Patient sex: M
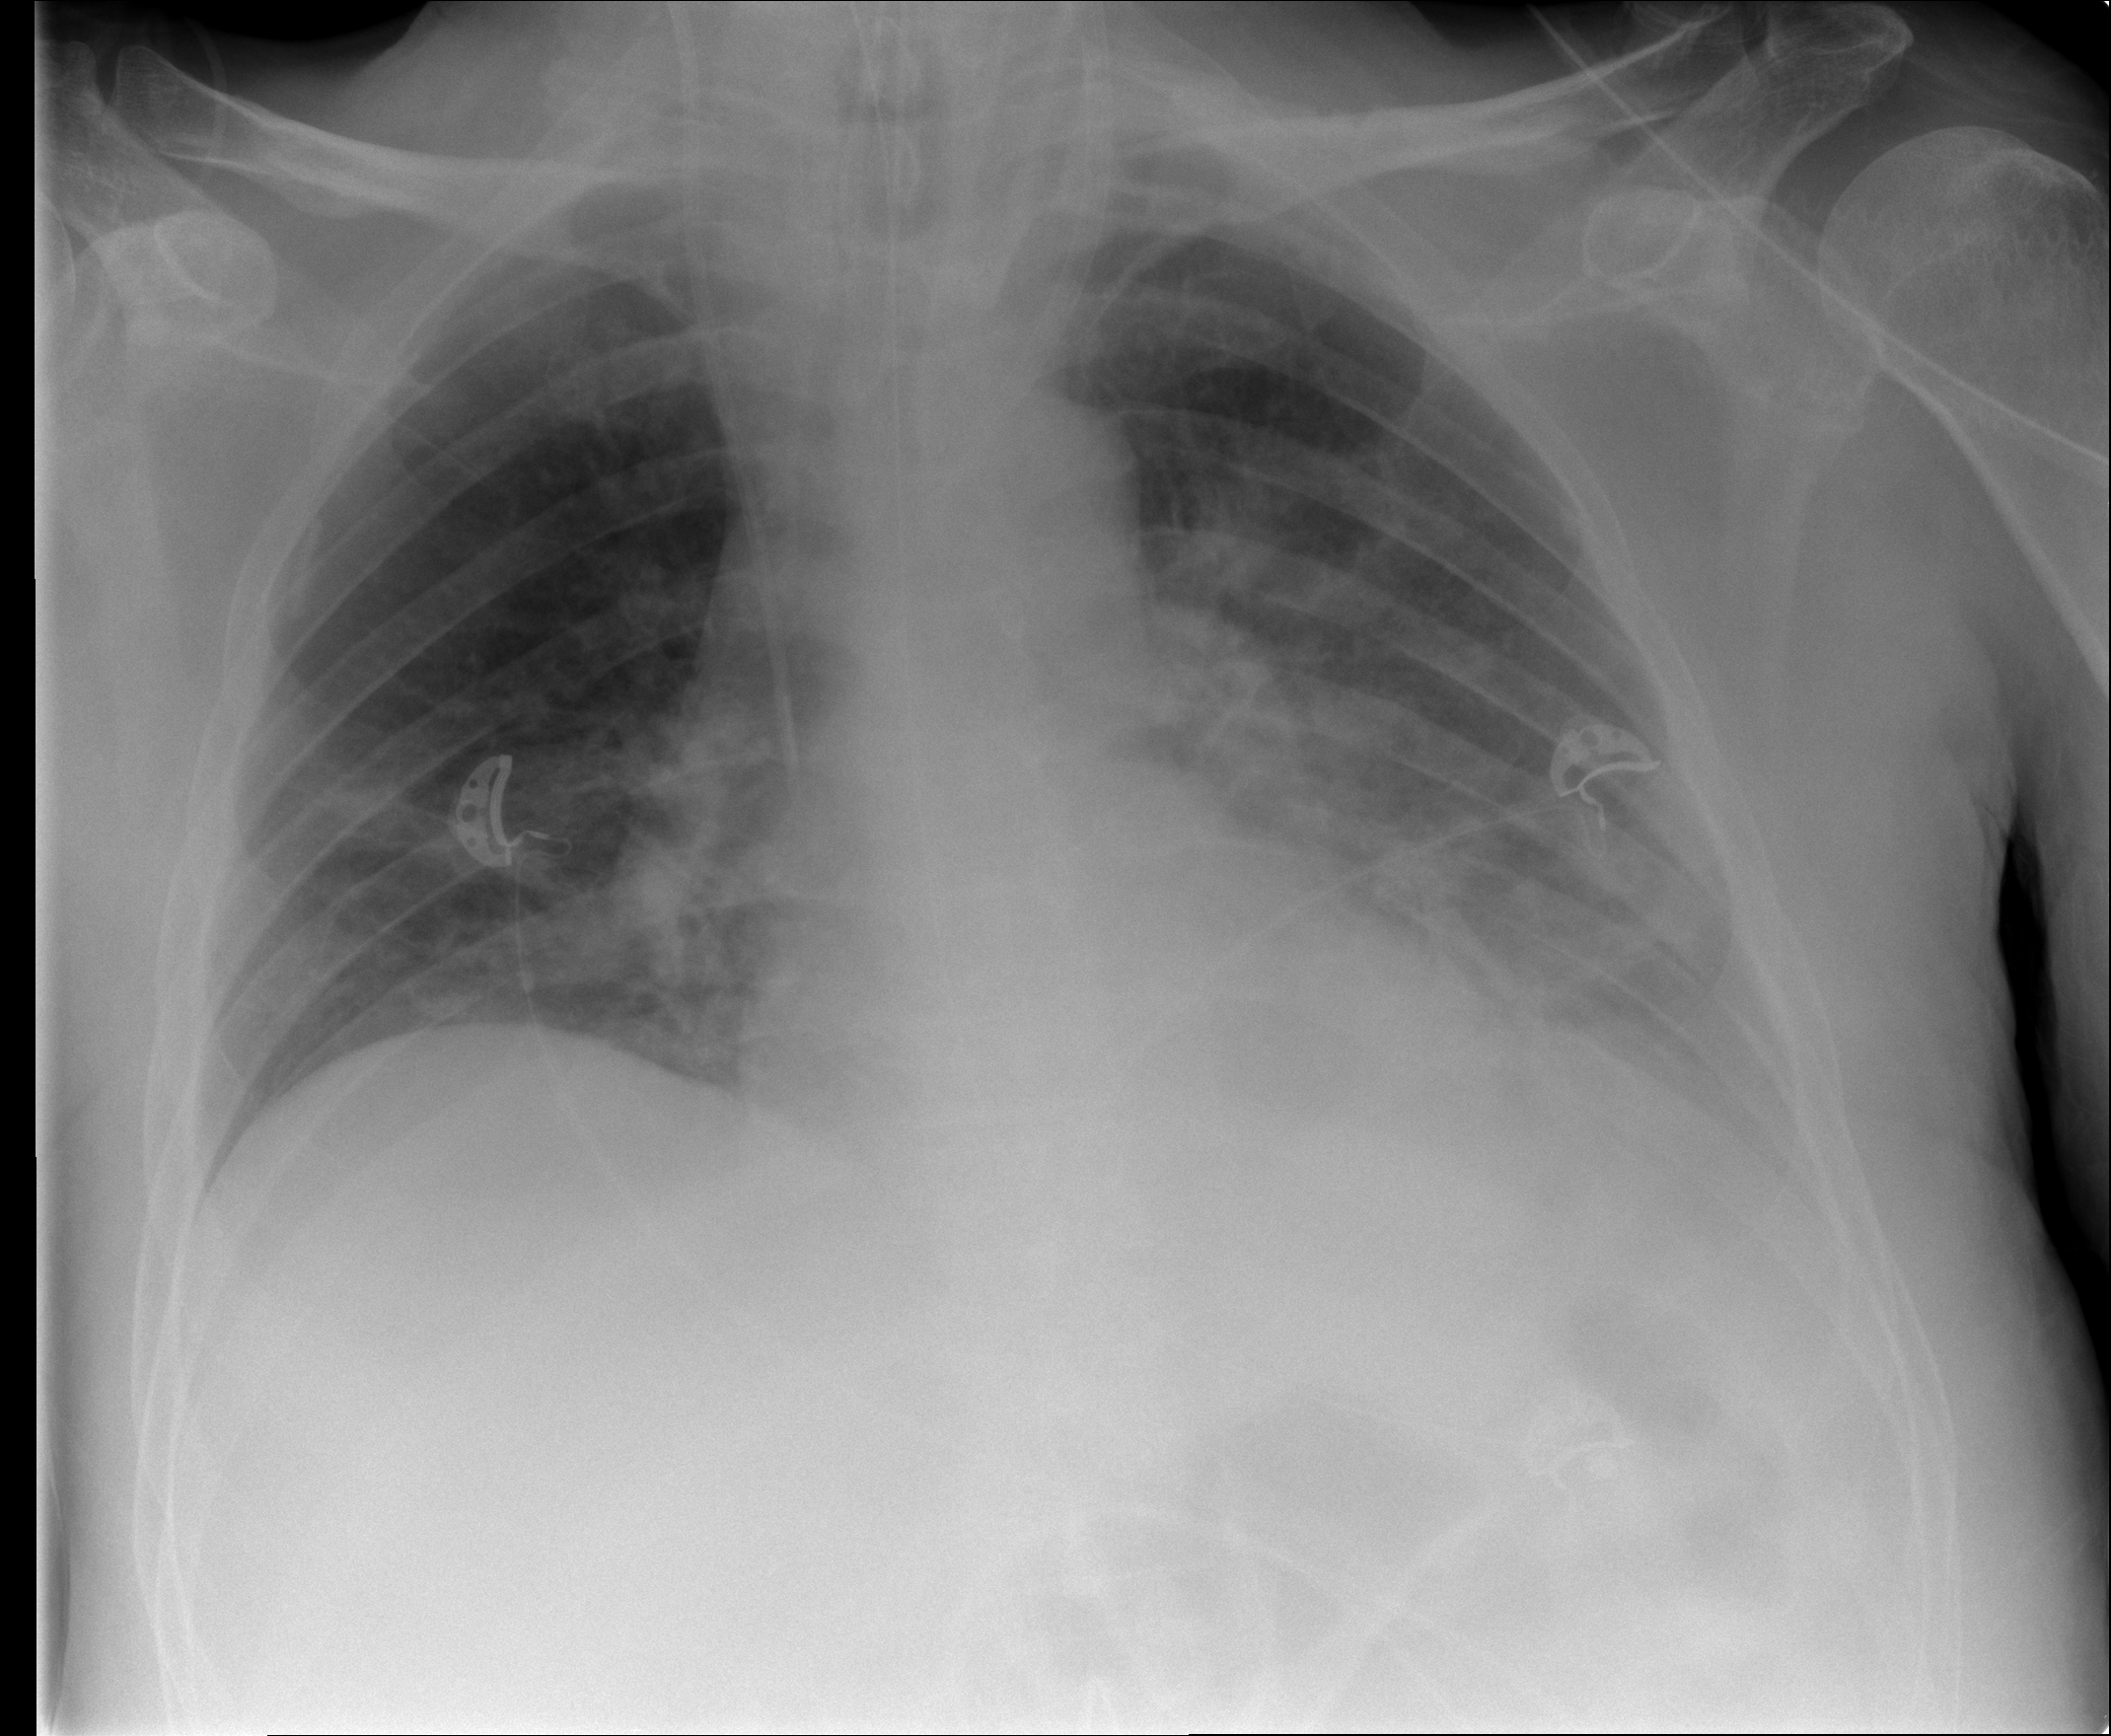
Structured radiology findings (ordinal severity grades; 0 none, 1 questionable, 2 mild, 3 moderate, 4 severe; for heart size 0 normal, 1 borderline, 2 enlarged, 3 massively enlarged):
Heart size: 1
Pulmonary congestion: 0
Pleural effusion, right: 0
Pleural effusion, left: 2
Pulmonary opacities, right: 0
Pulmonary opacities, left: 2
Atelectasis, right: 2
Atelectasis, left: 2